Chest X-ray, PA view. Patient: 60 years old, sex M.
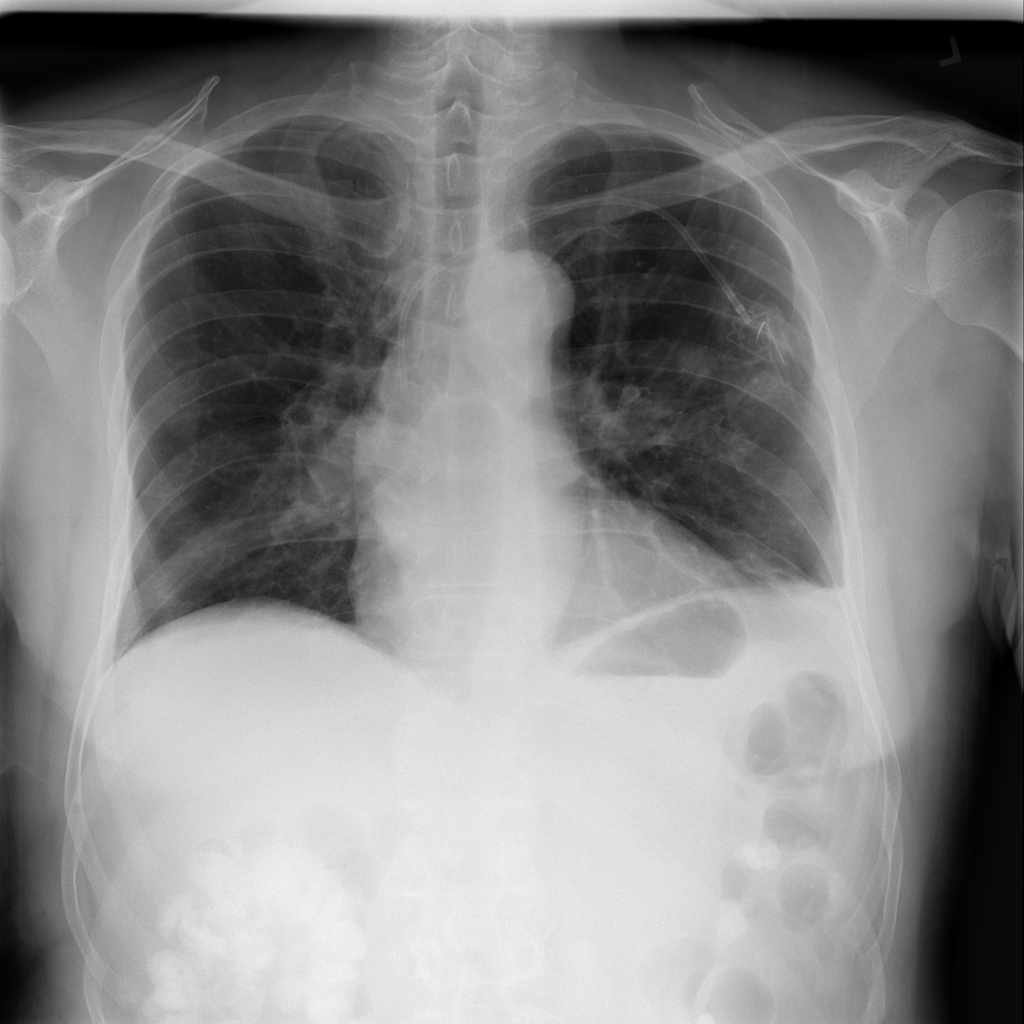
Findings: Atelectasis, Effusion